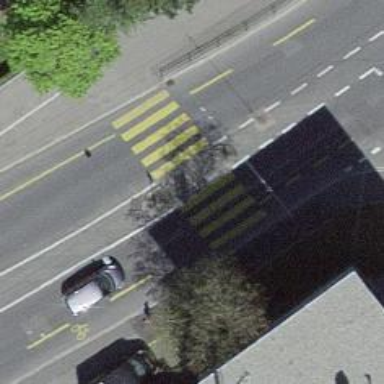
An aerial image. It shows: Uncontrolled crossing with central island on the road.